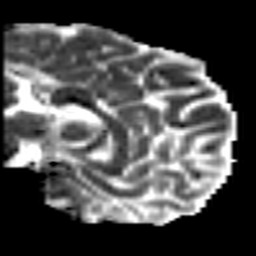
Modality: MD
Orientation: sagittal
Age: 49
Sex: male
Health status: healthy
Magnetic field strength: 3 T
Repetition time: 7 s
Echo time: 0.0926 s